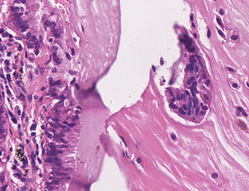
Tumor epithelial tissue: yes
Tumor-associated stroma tissue: yes
Normal tissue: no